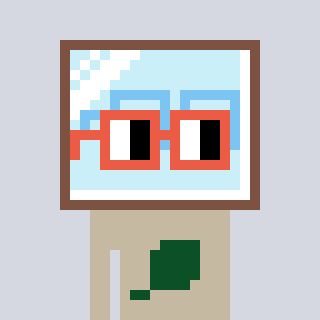
a pixel art character with square orange glasses, a mirror-shaped head and a bege-colored body on a cool background